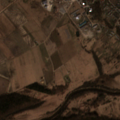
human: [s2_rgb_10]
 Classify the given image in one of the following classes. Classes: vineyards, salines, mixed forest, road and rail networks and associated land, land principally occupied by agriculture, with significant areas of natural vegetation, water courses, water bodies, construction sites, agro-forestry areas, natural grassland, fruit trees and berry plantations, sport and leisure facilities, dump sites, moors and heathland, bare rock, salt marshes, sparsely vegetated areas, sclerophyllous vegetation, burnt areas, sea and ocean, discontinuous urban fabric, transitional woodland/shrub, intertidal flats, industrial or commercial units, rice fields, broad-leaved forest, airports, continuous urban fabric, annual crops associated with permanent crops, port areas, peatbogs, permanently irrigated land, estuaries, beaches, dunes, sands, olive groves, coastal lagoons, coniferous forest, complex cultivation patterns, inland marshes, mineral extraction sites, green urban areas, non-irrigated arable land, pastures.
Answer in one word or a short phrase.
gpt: discontinuous urban fabric, non-irrigated arable land, pastures, land principally occupied by agriculture, with significant areas of natural vegetation, broad-leaved forest, mixed forest